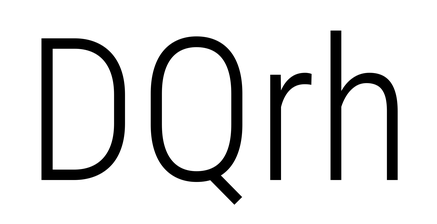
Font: Roboto_Condensed_Light